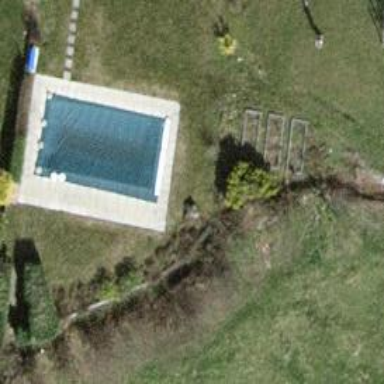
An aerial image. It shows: Swimming pool located in leisure land.